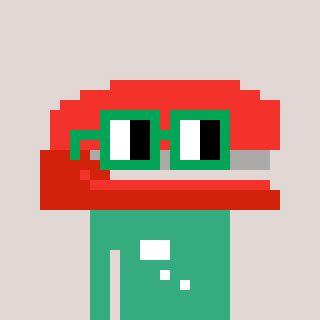
a pixel art character with square green glasses, a stapler-shaped head and a teal-colored body on a warm background